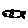
Label: fish